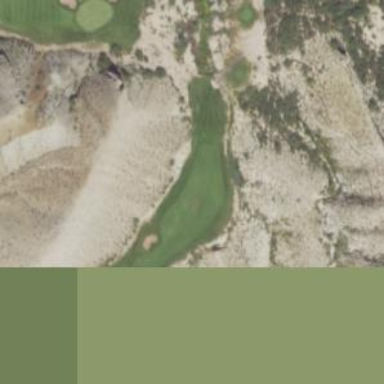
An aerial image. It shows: Area with grass used as rough in golf course.